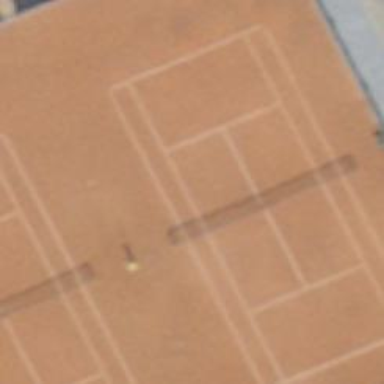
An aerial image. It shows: Tennis court with sandy surface located in pitch designated for leisure land.